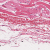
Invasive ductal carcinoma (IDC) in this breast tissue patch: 0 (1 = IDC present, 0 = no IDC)